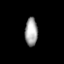
Tissue: prostate
Cell type: Endothelial cells
Senescence score: 0.3353
Nuclear area (px): 348
Mean DAPI intensity: 163.247